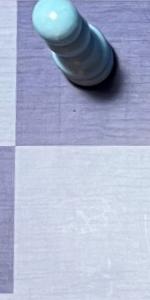
Label: Empty